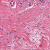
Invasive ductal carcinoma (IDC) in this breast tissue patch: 0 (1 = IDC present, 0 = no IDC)